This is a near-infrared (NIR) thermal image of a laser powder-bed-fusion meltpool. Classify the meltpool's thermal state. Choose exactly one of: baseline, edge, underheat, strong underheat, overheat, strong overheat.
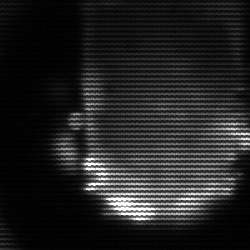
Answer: baseline